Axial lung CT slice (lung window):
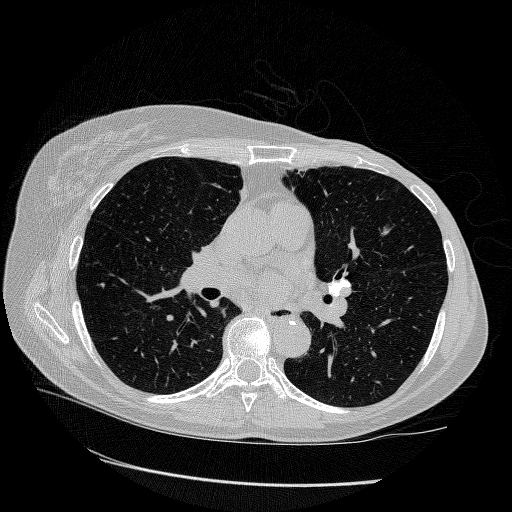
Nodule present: no